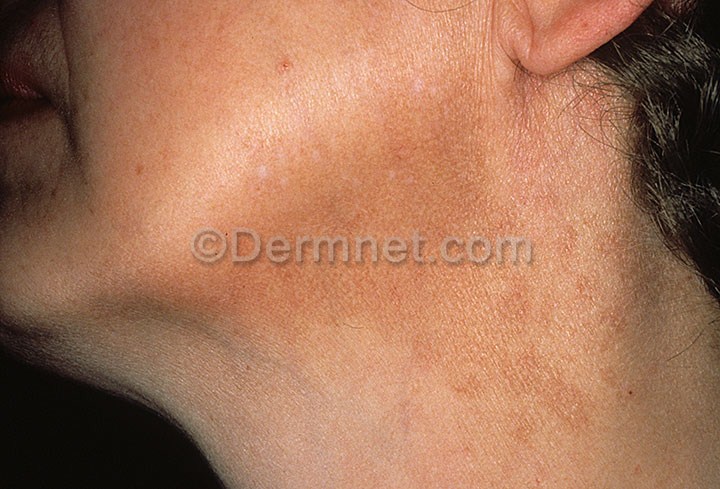
Disease: Light Diseases and Disorders of Pigmentation